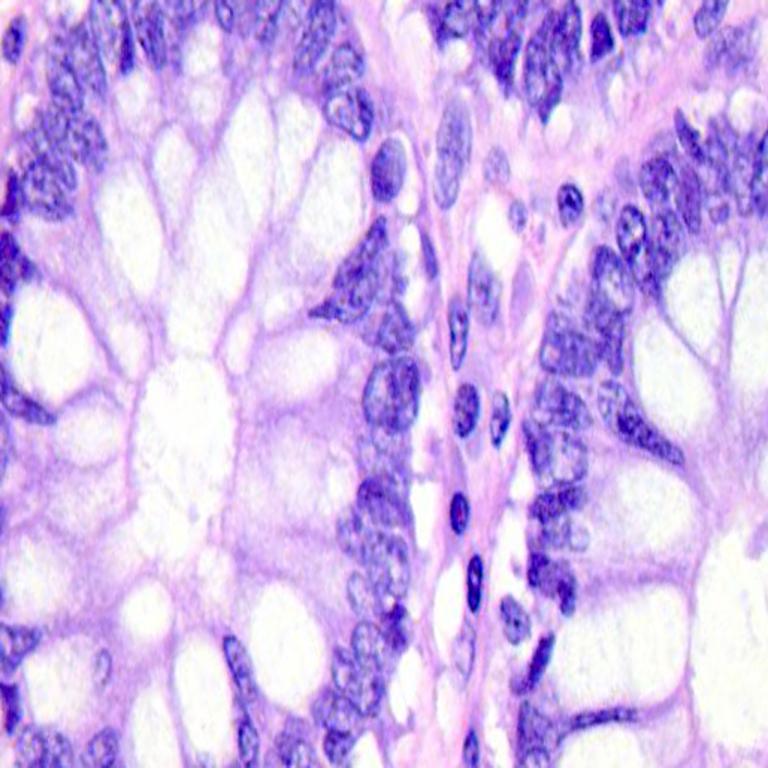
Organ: colon
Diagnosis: benign